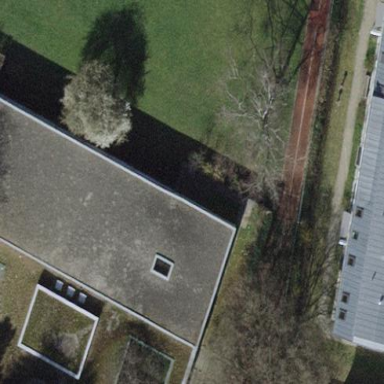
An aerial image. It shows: School building.